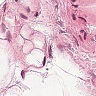
Metastatic tissue present: no